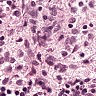
Metastatic tissue present: no